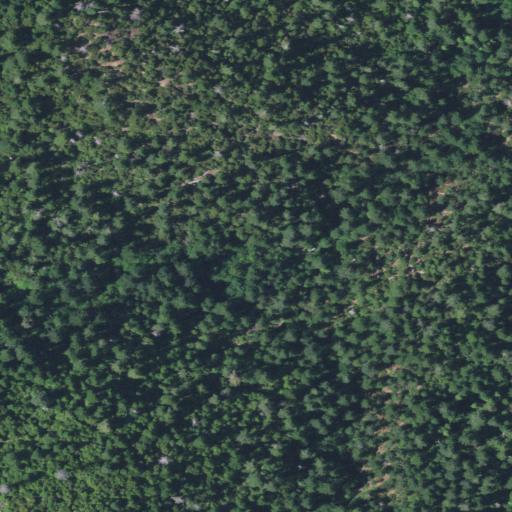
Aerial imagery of valley in Oregon named French Gulch containing only grassland